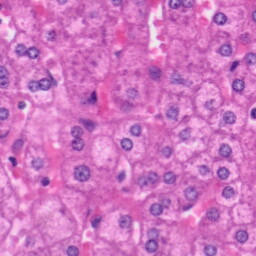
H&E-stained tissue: Liver